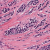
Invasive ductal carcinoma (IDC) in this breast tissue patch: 1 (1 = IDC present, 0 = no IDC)